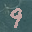
Label: 9